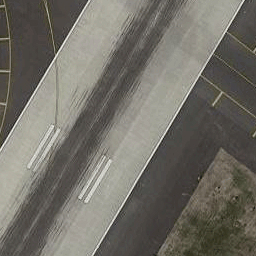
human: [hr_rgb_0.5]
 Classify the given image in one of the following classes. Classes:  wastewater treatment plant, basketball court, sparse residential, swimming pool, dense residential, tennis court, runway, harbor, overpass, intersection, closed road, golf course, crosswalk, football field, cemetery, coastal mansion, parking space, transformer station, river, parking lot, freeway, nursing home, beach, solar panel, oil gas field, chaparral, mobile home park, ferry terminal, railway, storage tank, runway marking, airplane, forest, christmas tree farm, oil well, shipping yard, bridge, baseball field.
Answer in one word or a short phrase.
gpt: runway